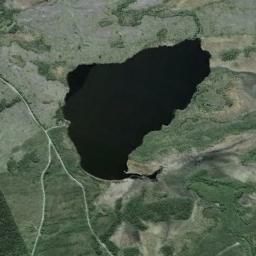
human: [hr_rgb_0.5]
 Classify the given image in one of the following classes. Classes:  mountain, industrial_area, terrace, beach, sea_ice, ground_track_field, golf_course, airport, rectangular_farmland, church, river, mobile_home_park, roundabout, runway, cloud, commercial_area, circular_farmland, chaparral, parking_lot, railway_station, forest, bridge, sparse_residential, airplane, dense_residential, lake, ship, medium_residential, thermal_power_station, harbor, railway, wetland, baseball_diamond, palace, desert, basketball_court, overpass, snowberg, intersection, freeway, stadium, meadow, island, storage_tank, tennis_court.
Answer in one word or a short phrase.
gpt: lake